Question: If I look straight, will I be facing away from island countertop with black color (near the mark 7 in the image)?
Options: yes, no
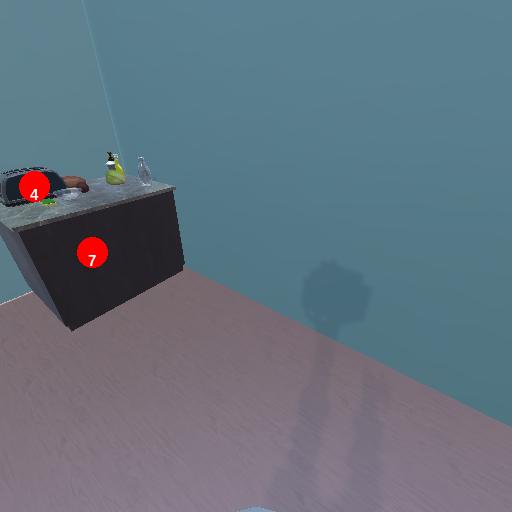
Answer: yes